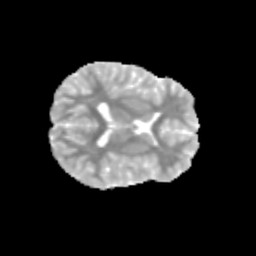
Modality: MD
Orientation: axial
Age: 13
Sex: female
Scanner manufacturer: siemens
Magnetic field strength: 3 T
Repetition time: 3.8 s
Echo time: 0.07 s